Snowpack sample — Buffalo Mountain, Silverthorne, Colorado, USA (2/22/26, 2:02 PM MST)
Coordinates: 39.622, -106.113
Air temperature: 33 °F
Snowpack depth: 63 cm
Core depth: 50 cm
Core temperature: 26.6 °F
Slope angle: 11°, slope face: 116°
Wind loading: low
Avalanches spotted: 0
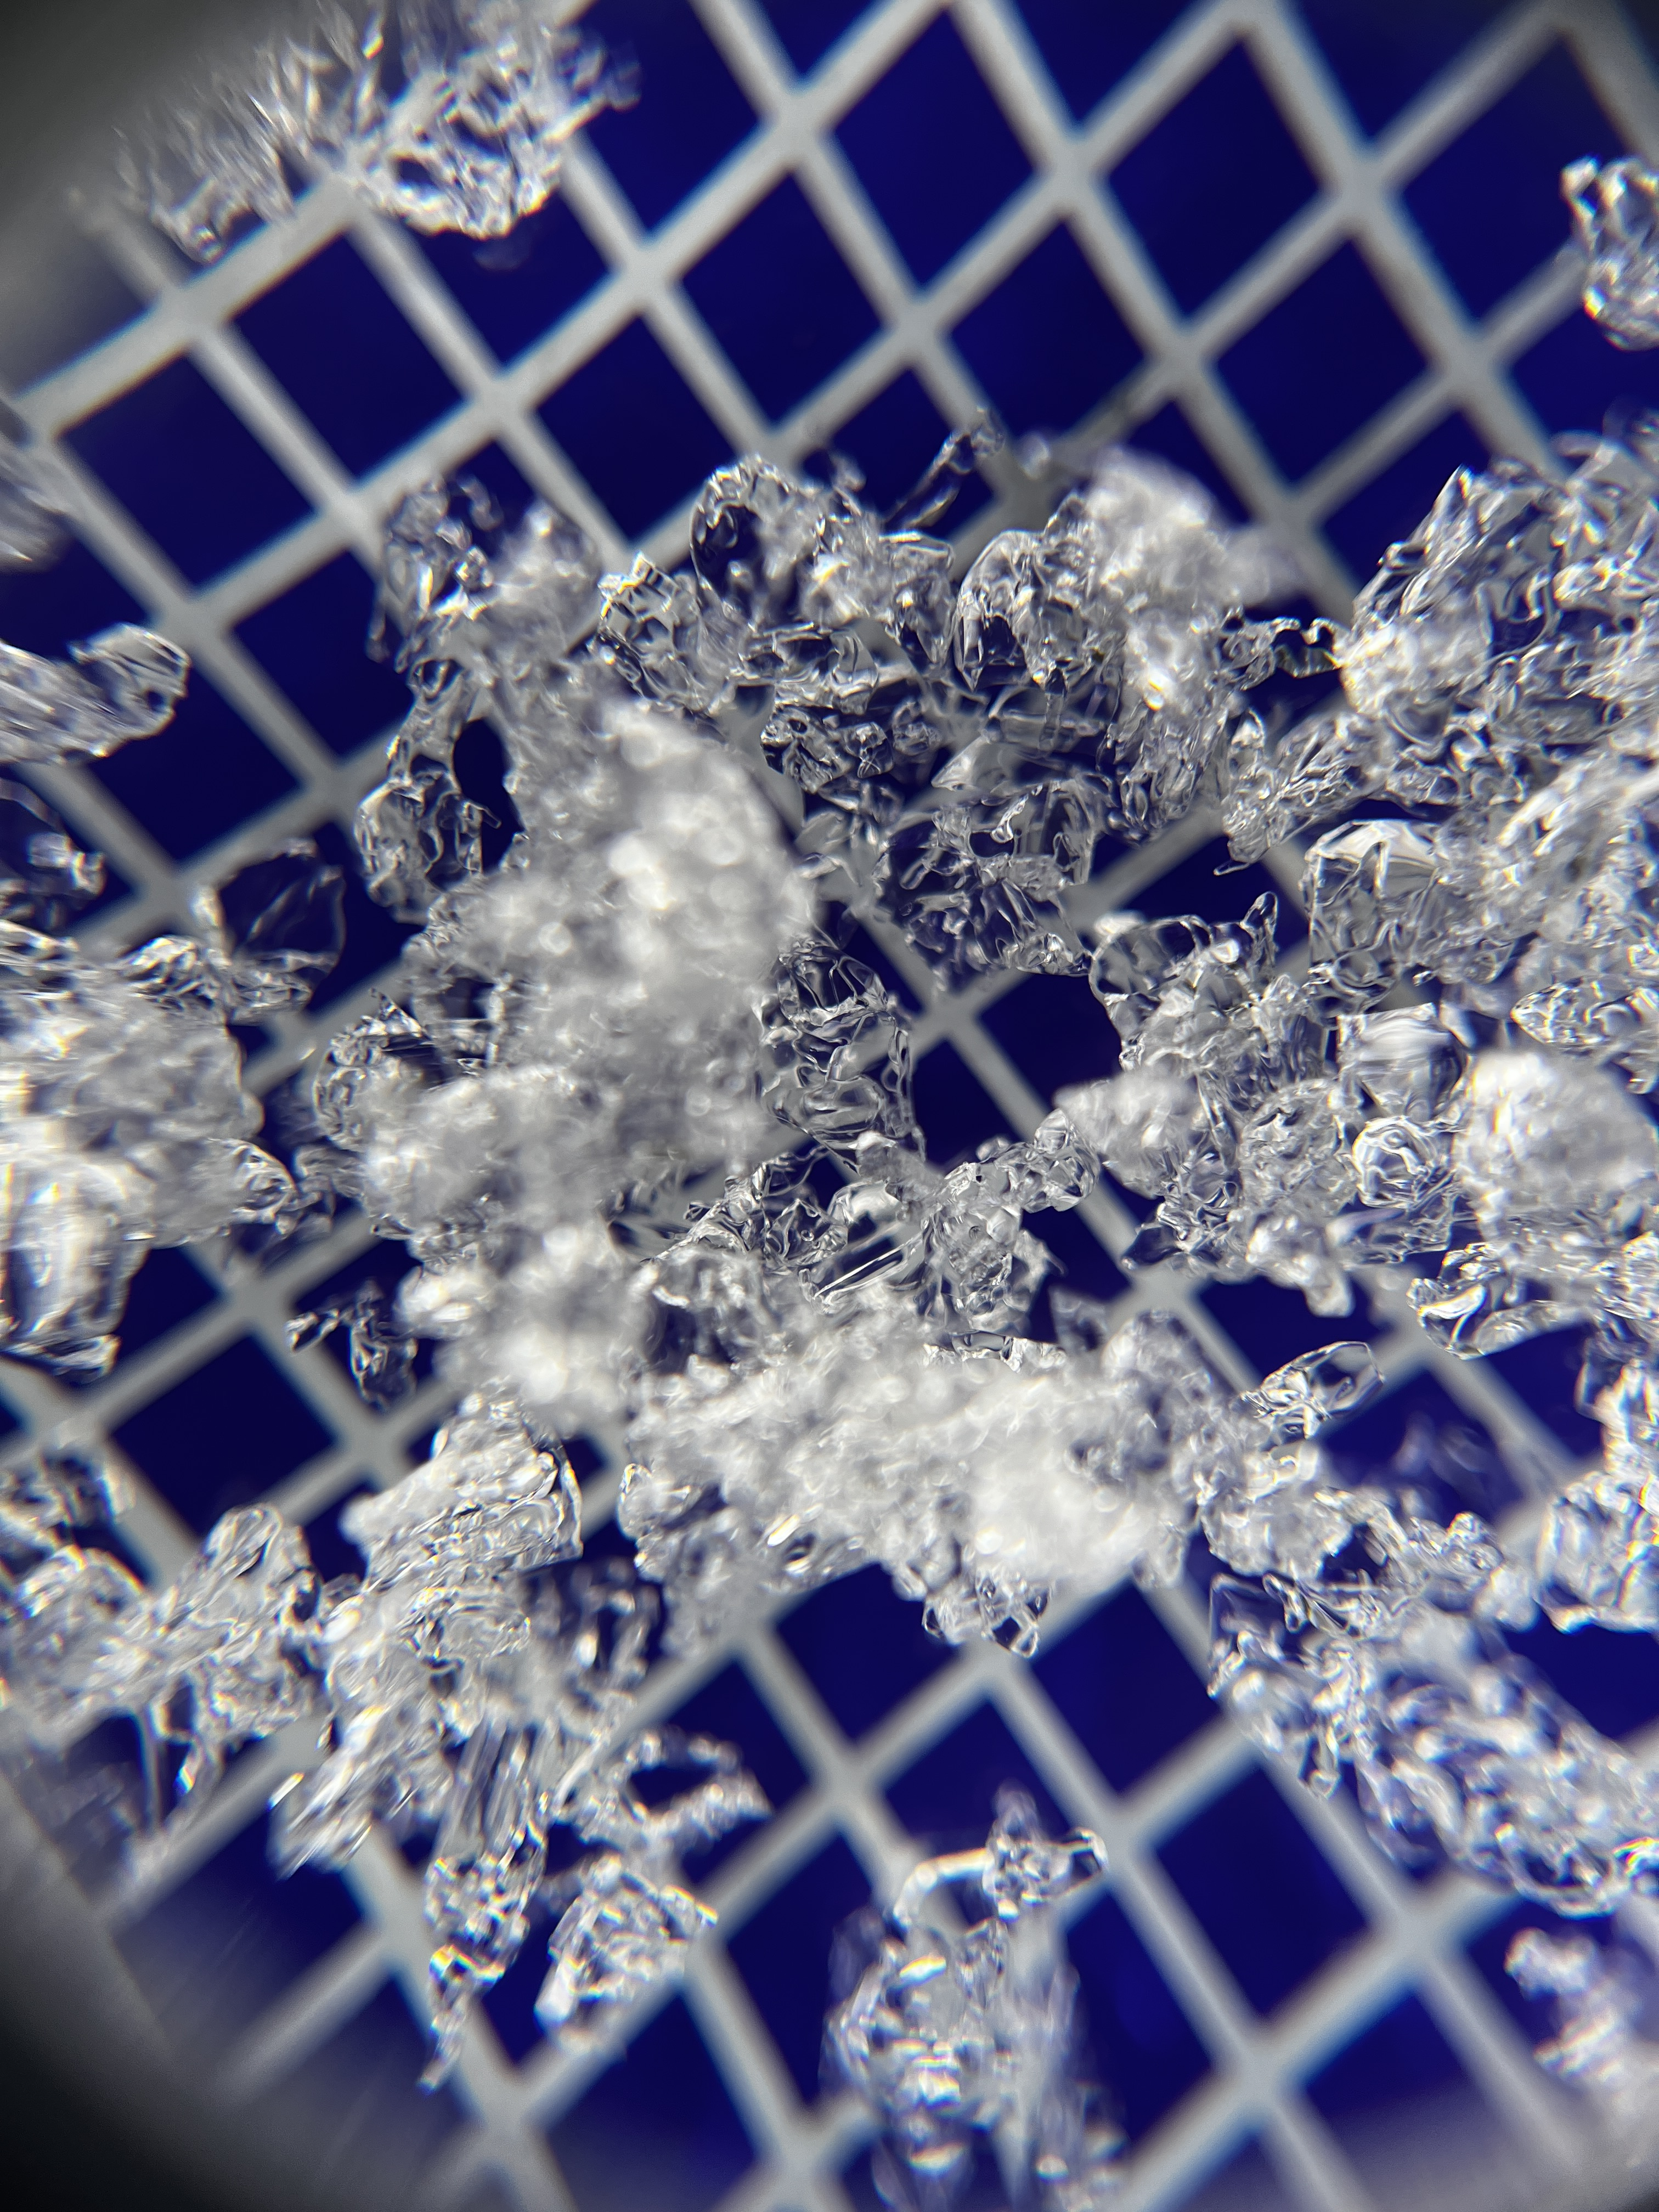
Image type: magnified_profile
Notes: In a firebreak similar to site 1, minimal wind loading with no spotted avalanches (not many faces in view though)